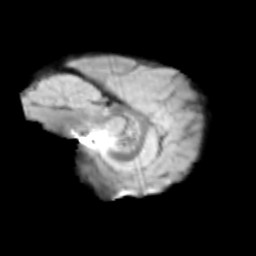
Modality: T2w
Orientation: sagittal
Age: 13
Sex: male
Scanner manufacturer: siemens
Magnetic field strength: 3 T
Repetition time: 3.8 s
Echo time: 0.07 s